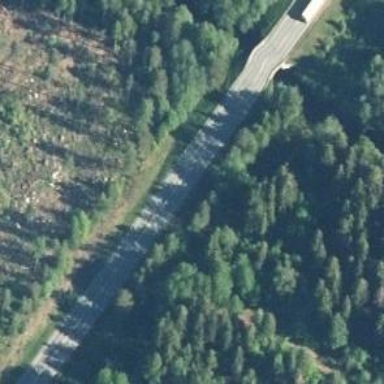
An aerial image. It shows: Asphalt road classified as trunk highway.